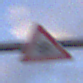
Verkehrszeichen: SchneeOderEisglaette
Umgebung: Outdoor, Nature
Tageszeit: SunriseSunset
Wetter: PartlyCloudy
Licht: Natural
Jahreszeit: NotSpecified
Kontrast: LowContrast